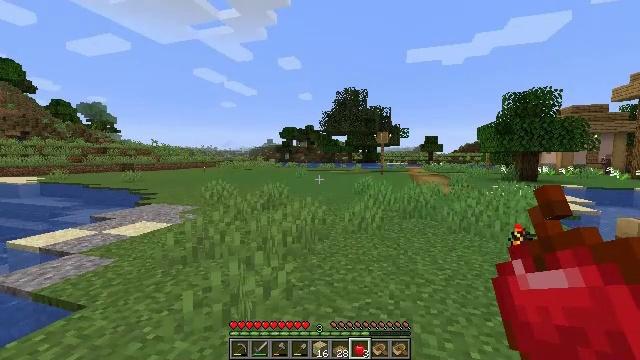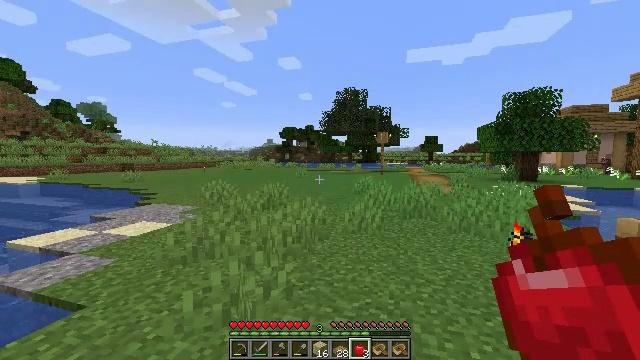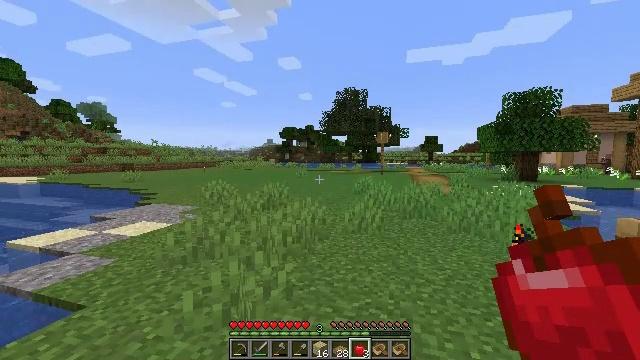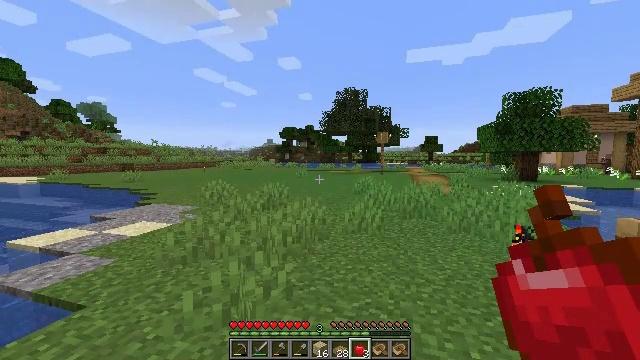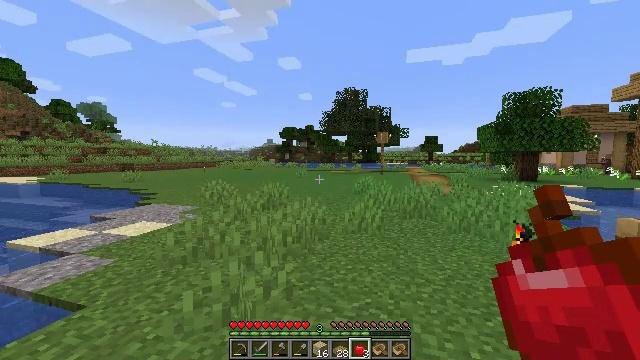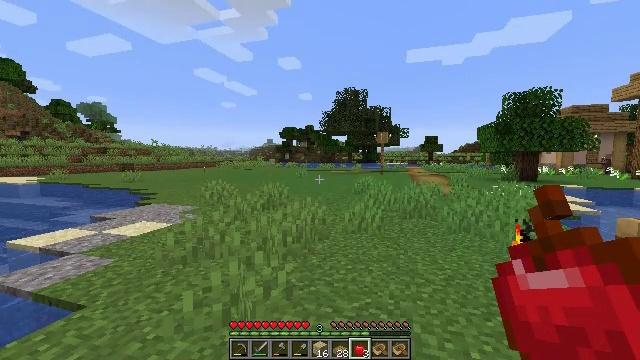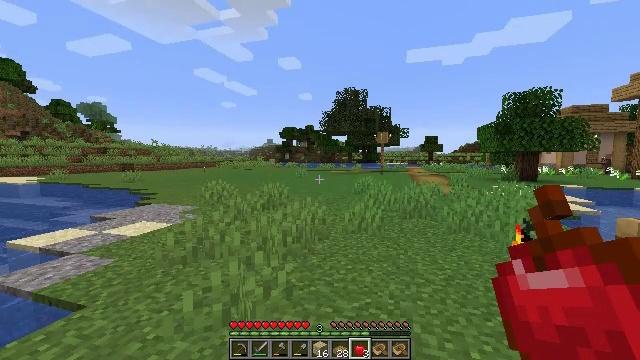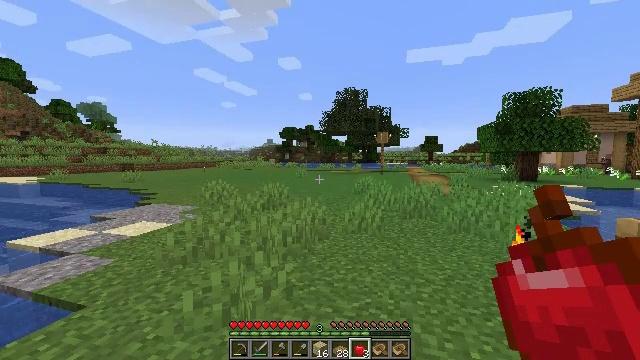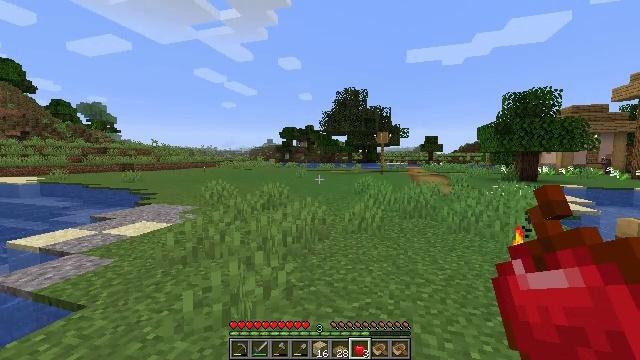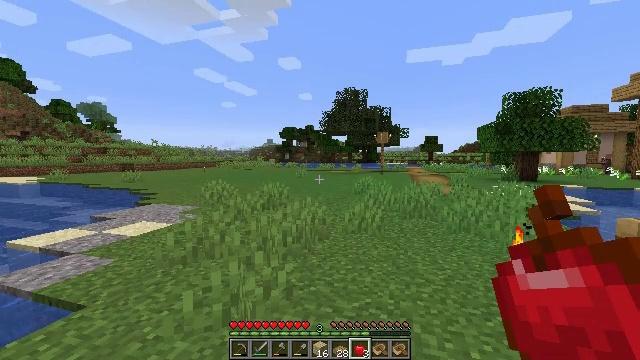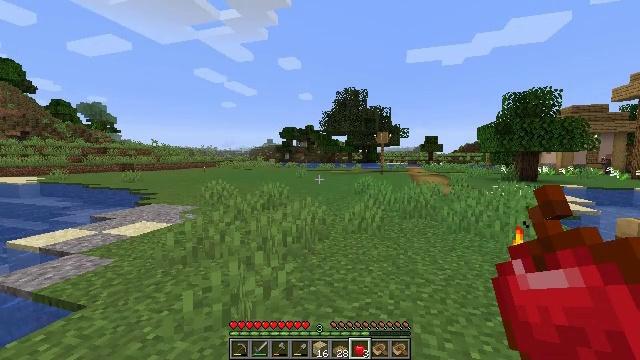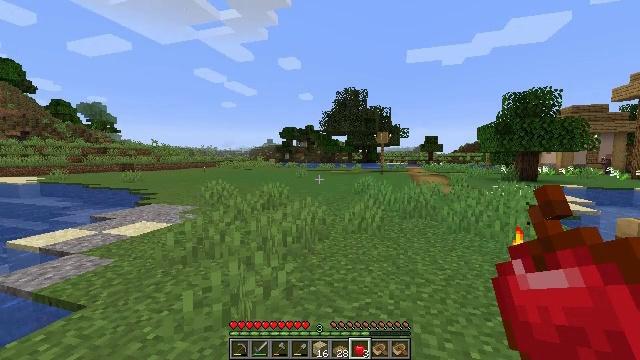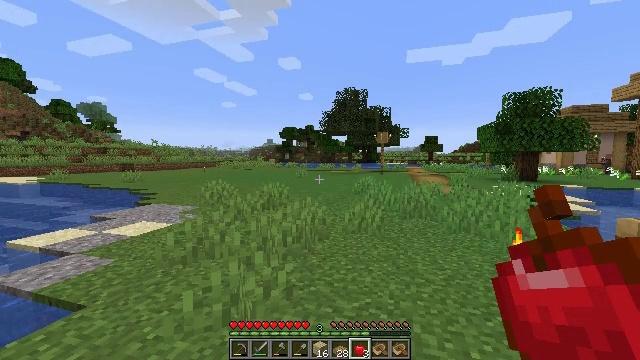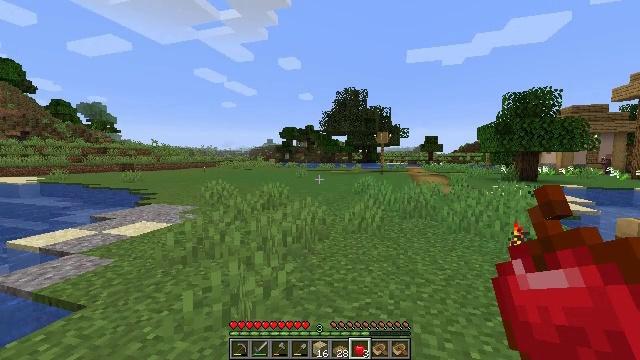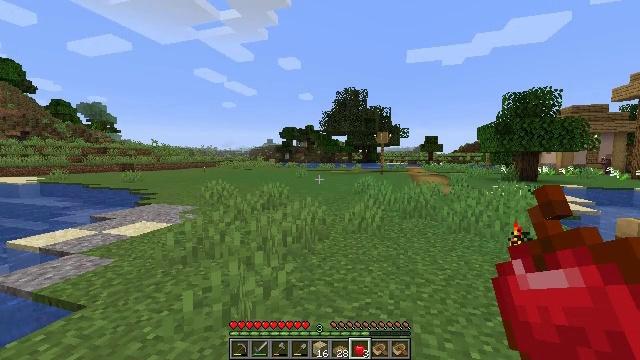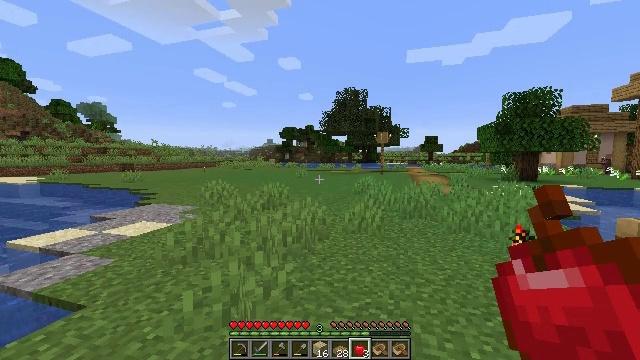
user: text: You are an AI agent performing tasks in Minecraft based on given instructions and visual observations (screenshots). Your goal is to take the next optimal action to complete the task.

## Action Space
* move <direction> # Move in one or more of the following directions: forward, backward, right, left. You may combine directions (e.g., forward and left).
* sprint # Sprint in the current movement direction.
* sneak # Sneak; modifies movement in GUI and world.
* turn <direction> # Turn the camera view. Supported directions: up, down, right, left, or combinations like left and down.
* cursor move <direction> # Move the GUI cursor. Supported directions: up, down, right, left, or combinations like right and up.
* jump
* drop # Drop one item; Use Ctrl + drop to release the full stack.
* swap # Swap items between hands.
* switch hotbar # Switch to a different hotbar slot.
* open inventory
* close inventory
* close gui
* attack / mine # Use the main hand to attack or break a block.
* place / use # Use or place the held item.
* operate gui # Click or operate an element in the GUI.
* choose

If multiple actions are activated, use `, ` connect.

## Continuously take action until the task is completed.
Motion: motion action
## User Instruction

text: Drop an apple.
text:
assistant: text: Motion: no_op
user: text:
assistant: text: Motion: no_op
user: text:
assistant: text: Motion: no_op
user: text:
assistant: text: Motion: no_op
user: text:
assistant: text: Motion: no_op
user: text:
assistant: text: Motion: no_op
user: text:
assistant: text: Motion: no_op
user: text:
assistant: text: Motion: no_op
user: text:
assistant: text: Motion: no_op
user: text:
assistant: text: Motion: no_op
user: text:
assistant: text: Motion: no_op
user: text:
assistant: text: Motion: no_op
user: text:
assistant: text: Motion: no_op
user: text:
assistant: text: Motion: no_op
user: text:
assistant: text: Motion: no_op
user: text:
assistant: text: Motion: no_op
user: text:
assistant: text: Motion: no_op
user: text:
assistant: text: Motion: no_op
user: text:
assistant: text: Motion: no_op
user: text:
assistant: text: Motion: no_op
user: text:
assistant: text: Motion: no_op
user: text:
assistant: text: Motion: no_op
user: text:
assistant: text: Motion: no_op
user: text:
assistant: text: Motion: no_op
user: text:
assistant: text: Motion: no_op
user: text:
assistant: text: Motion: no_op
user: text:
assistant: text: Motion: no_op
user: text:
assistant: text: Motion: no_op
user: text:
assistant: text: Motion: no_op
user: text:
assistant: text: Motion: no_op